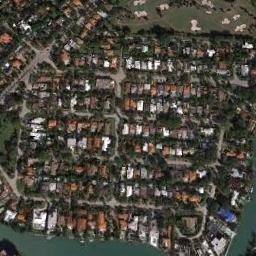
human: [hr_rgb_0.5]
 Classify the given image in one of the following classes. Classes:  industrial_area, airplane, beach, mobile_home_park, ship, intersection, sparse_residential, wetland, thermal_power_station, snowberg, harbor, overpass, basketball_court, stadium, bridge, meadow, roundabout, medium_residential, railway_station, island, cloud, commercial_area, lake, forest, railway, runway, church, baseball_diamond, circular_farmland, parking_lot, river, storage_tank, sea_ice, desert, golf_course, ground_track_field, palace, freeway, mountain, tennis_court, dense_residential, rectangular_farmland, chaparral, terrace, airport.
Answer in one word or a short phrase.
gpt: dense_residential